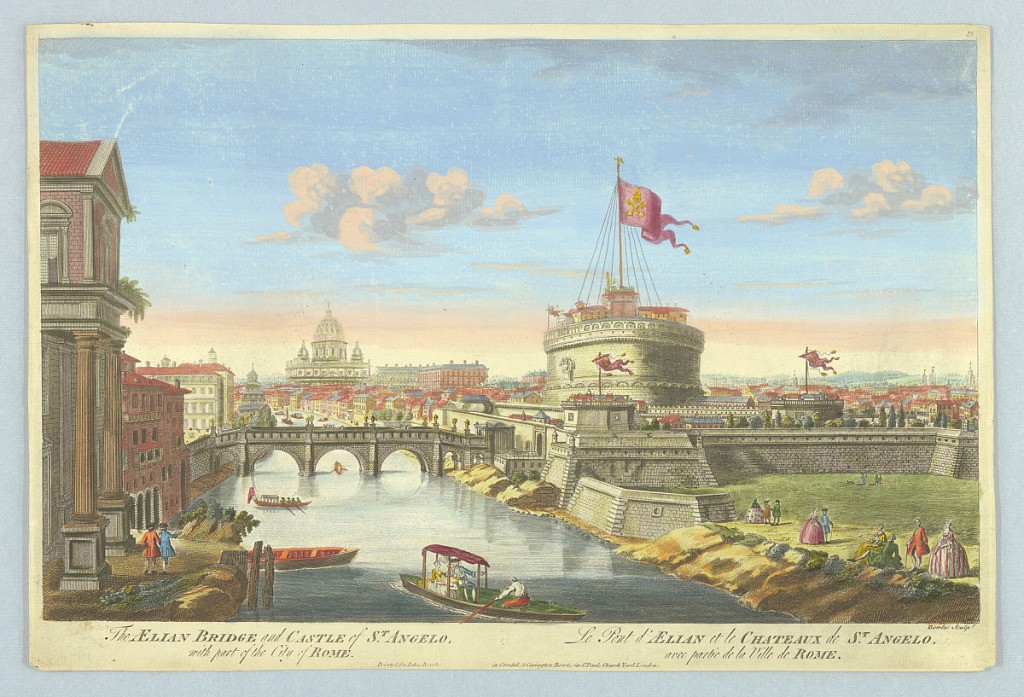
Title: The Aelian Bridge and Castle of St. Angelo
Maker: Thomas Bowles, British, 1712 - after 1753
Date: ca. 1750
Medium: Engraving, brush and watercolor on paper
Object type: Print
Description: Castle of St. Angelo, left center. St. Peter's beyond, the Aelian bridge in front of it. People walking on the bank and boats in the river in the foreground. Title, artists', and publisher's names below.